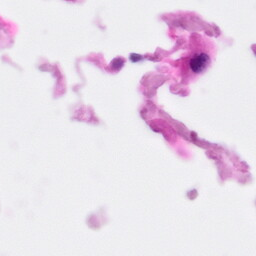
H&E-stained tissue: Pancreatic